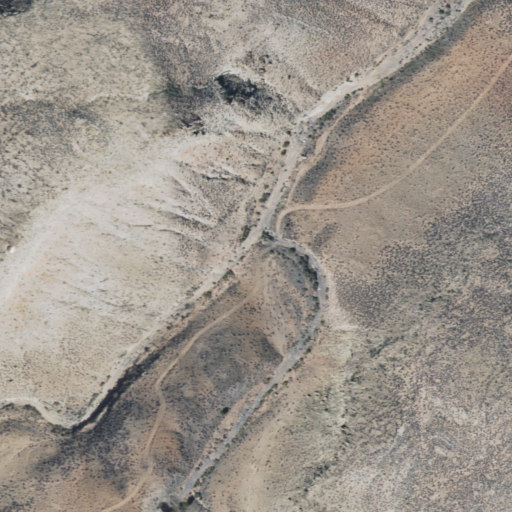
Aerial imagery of valley in Arizona named Seep Spring Canyon containing only shrub